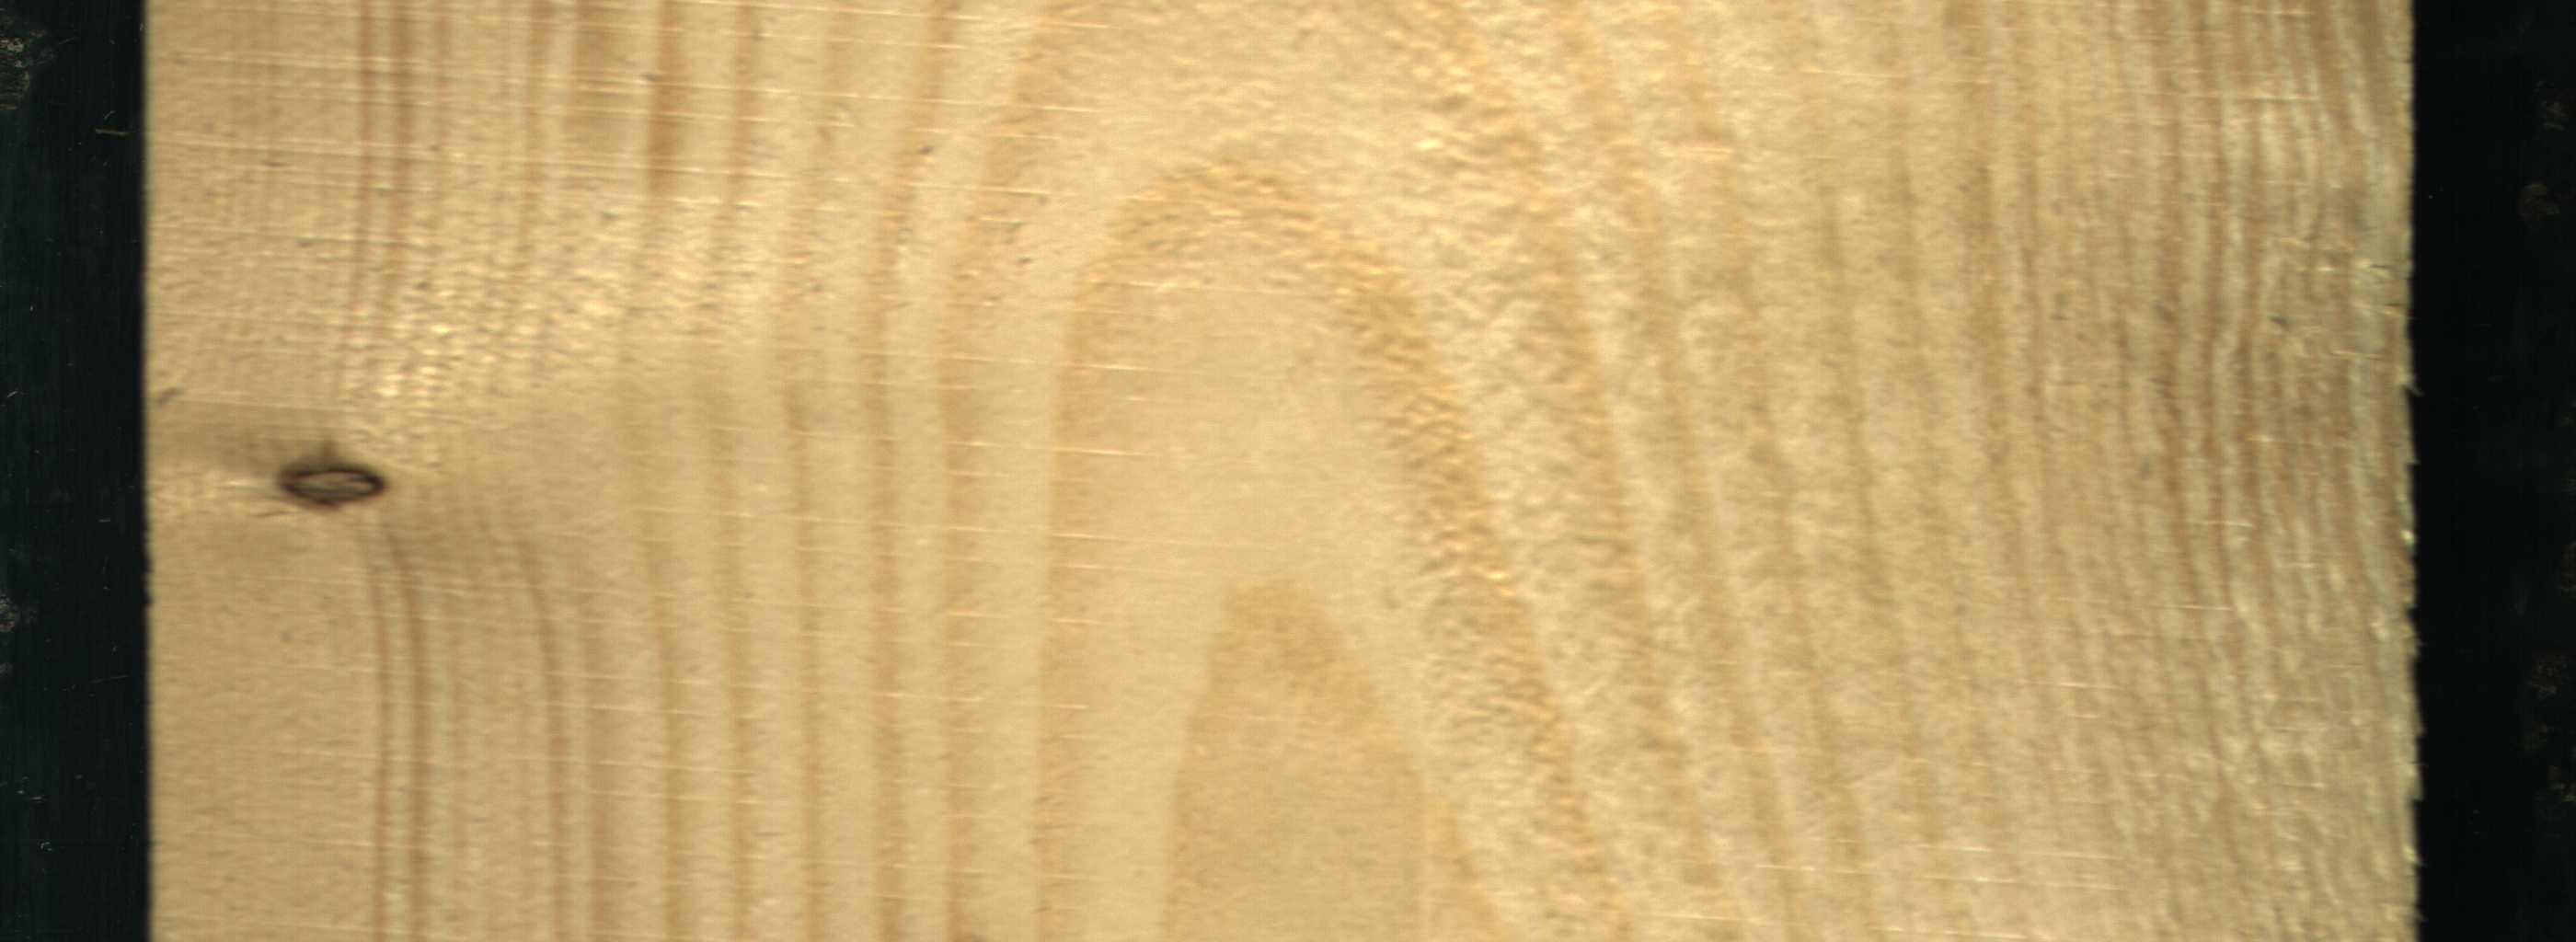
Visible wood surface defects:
Dead_Knot